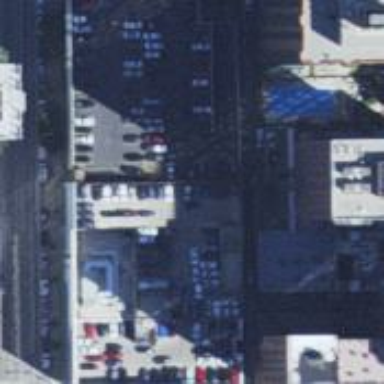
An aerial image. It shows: Car shop building.